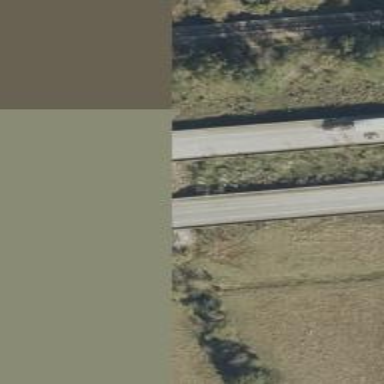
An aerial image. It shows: Viaduct bridge over motorway.